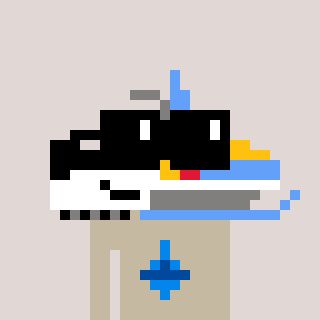
a pixel art character with square black sunglasses, a snowmobile-shaped head and a bege-colored body on a warm background